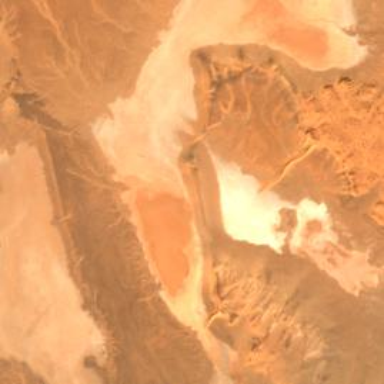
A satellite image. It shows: Salt desert.